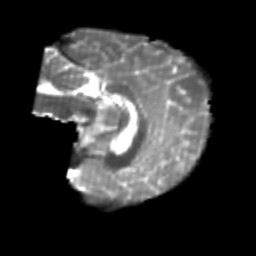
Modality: T2w
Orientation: sagittal
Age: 21
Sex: female
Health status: healthy
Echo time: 0.074 s